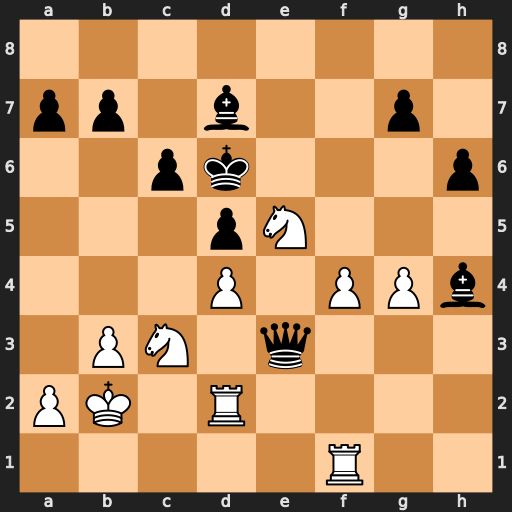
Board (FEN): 8/pp1b2p1/2pk3p/3pN3/3P1PPb/1PN1q3/PK1R4/5R2
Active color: w
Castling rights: -
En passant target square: -
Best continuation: Rd3 Qxd3 Nxd3